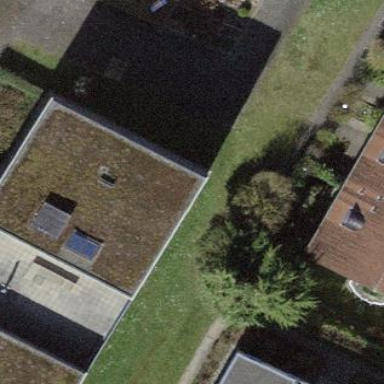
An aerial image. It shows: Residential building.